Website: crate-barrel
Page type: cross-sells
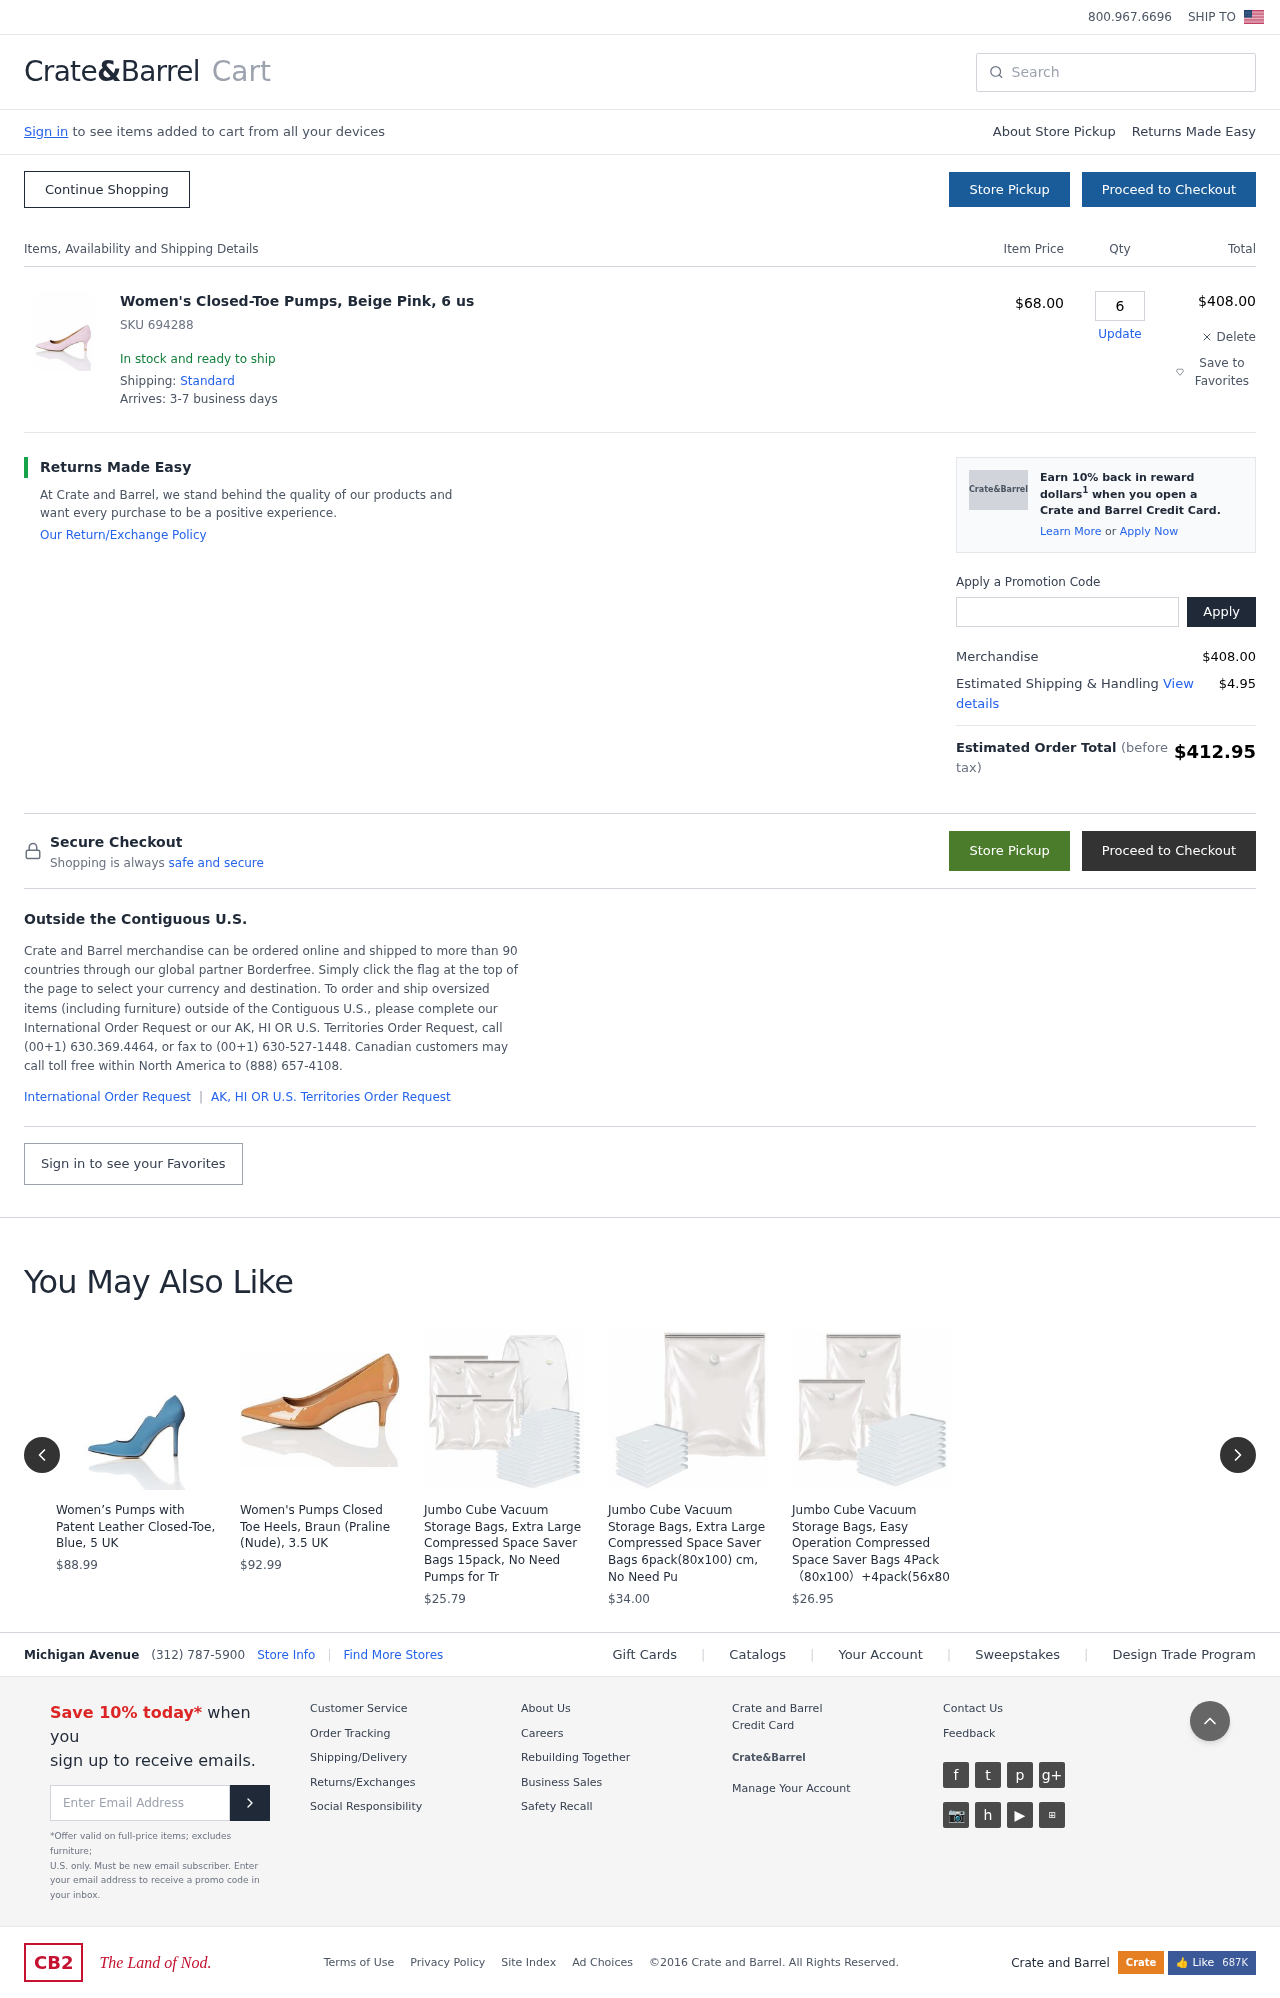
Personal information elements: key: PII_PROMO_CODE
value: FALL78
Product elements: key: PRODUCT1_NAME
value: Women's Closed-Toe Pumps, Beige Pink, 6 us
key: PRODUCT1_PRICE
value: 68
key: PRODUCT1_QUANTITY
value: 6
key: PRODUCT2_NAME
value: Women’s Pumps with Patent Leather Closed-Toe, Blue, 5 UK
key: PRODUCT2_PRICE
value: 88.99
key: PRODUCT3_NAME
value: Women's Pumps Closed Toe Heels, Braun (Praline (Nude), 3.5 UK
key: PRODUCT3_PRICE
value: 92.99
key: PRODUCT4_NAME
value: Jumbo Cube Vacuum Storage Bags, Extra Large Compressed Space Saver Bags 15pack, No Need Pumps for Tr
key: PRODUCT4_PRICE
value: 25.79
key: PRODUCT5_NAME
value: Jumbo Cube Vacuum Storage Bags, Extra Large Compressed Space Saver Bags 6pack(80x100) cm, No Need Pu
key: PRODUCT5_PRICE
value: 34
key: PRODUCT6_NAME
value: Jumbo Cube Vacuum Storage Bags, Easy Operation Compressed Space Saver Bags 4Pack（80x100）+4pack(56x80
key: PRODUCT6_PRICE
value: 26.95
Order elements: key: ORDER_SKU
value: SKU 694288
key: ORDER_ITEM_TOTAL
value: $408.00
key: ORDER_SUBTOTAL
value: $408.00
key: ORDER_SHIPPING_COST
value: $4.95
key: ORDER_TOTAL
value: $412.95
Search elements: key: HEADER_SEARCH
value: Search